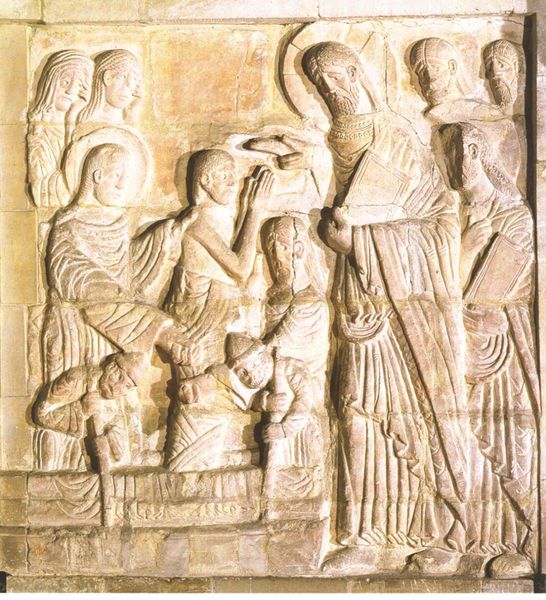
Titel: Chorschranke, Auferweckung des Lazarus
Standort: Chichester, Kathedrale (EU - GB)
Schlagwörter: gott, hand, kopf, mann, frauen, menschen, braun, frau, hell, kleider, marmor, männer, blick, tuch, beige, bart, wand, bibel, blicke, falten, geschichte, stein, täufer, hände, gewand, haare, boot, skulptur, relief, schiff, bücher, fassade, mauer, bildhauerei, faltenwurf, buch, religion, weinen, soldat, beten, heiligenschein, nimbus, christus, jesus, mittelalter, betende, segen, segnung, predigt, heiliger, heilige, jünger, taufe, maria, heilung, mauerstein, apostel, verkündung, evangelium, evangelisten, nraim7